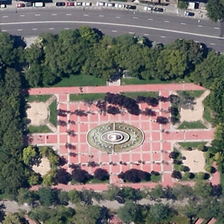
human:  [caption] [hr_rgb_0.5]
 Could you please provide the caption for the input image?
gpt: a square is surrounded by many green trees near a road .

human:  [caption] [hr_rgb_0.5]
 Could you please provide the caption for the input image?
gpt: the trees are green and the road is grey .

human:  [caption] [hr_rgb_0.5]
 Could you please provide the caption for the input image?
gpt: a square is surrounded by many green trees near a road .

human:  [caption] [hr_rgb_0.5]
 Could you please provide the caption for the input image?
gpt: this a public square with some trees .

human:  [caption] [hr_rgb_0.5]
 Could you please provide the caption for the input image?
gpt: this a public square with some trees .